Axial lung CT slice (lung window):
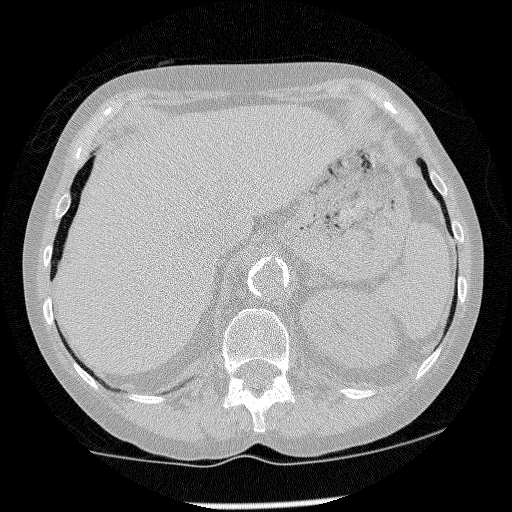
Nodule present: no